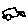
Label: car